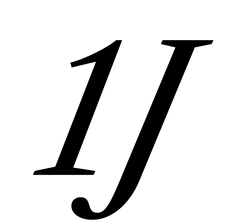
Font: LibreCaslonText-Italic_Italic